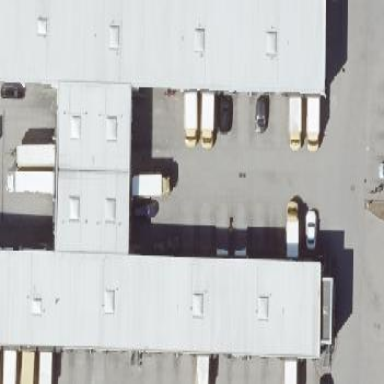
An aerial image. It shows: Commercial building with flat roof.